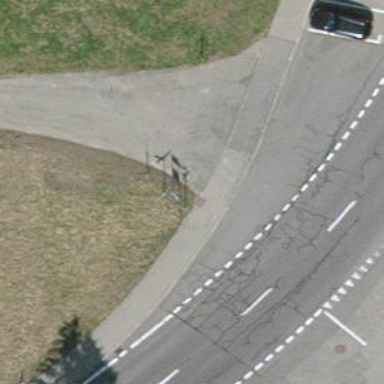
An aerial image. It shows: Bus stop with platform for public transport.